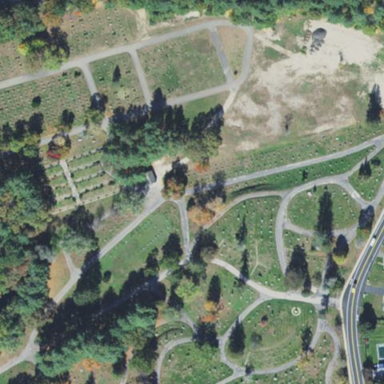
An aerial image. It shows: Cemetery with historic significance.